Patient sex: M
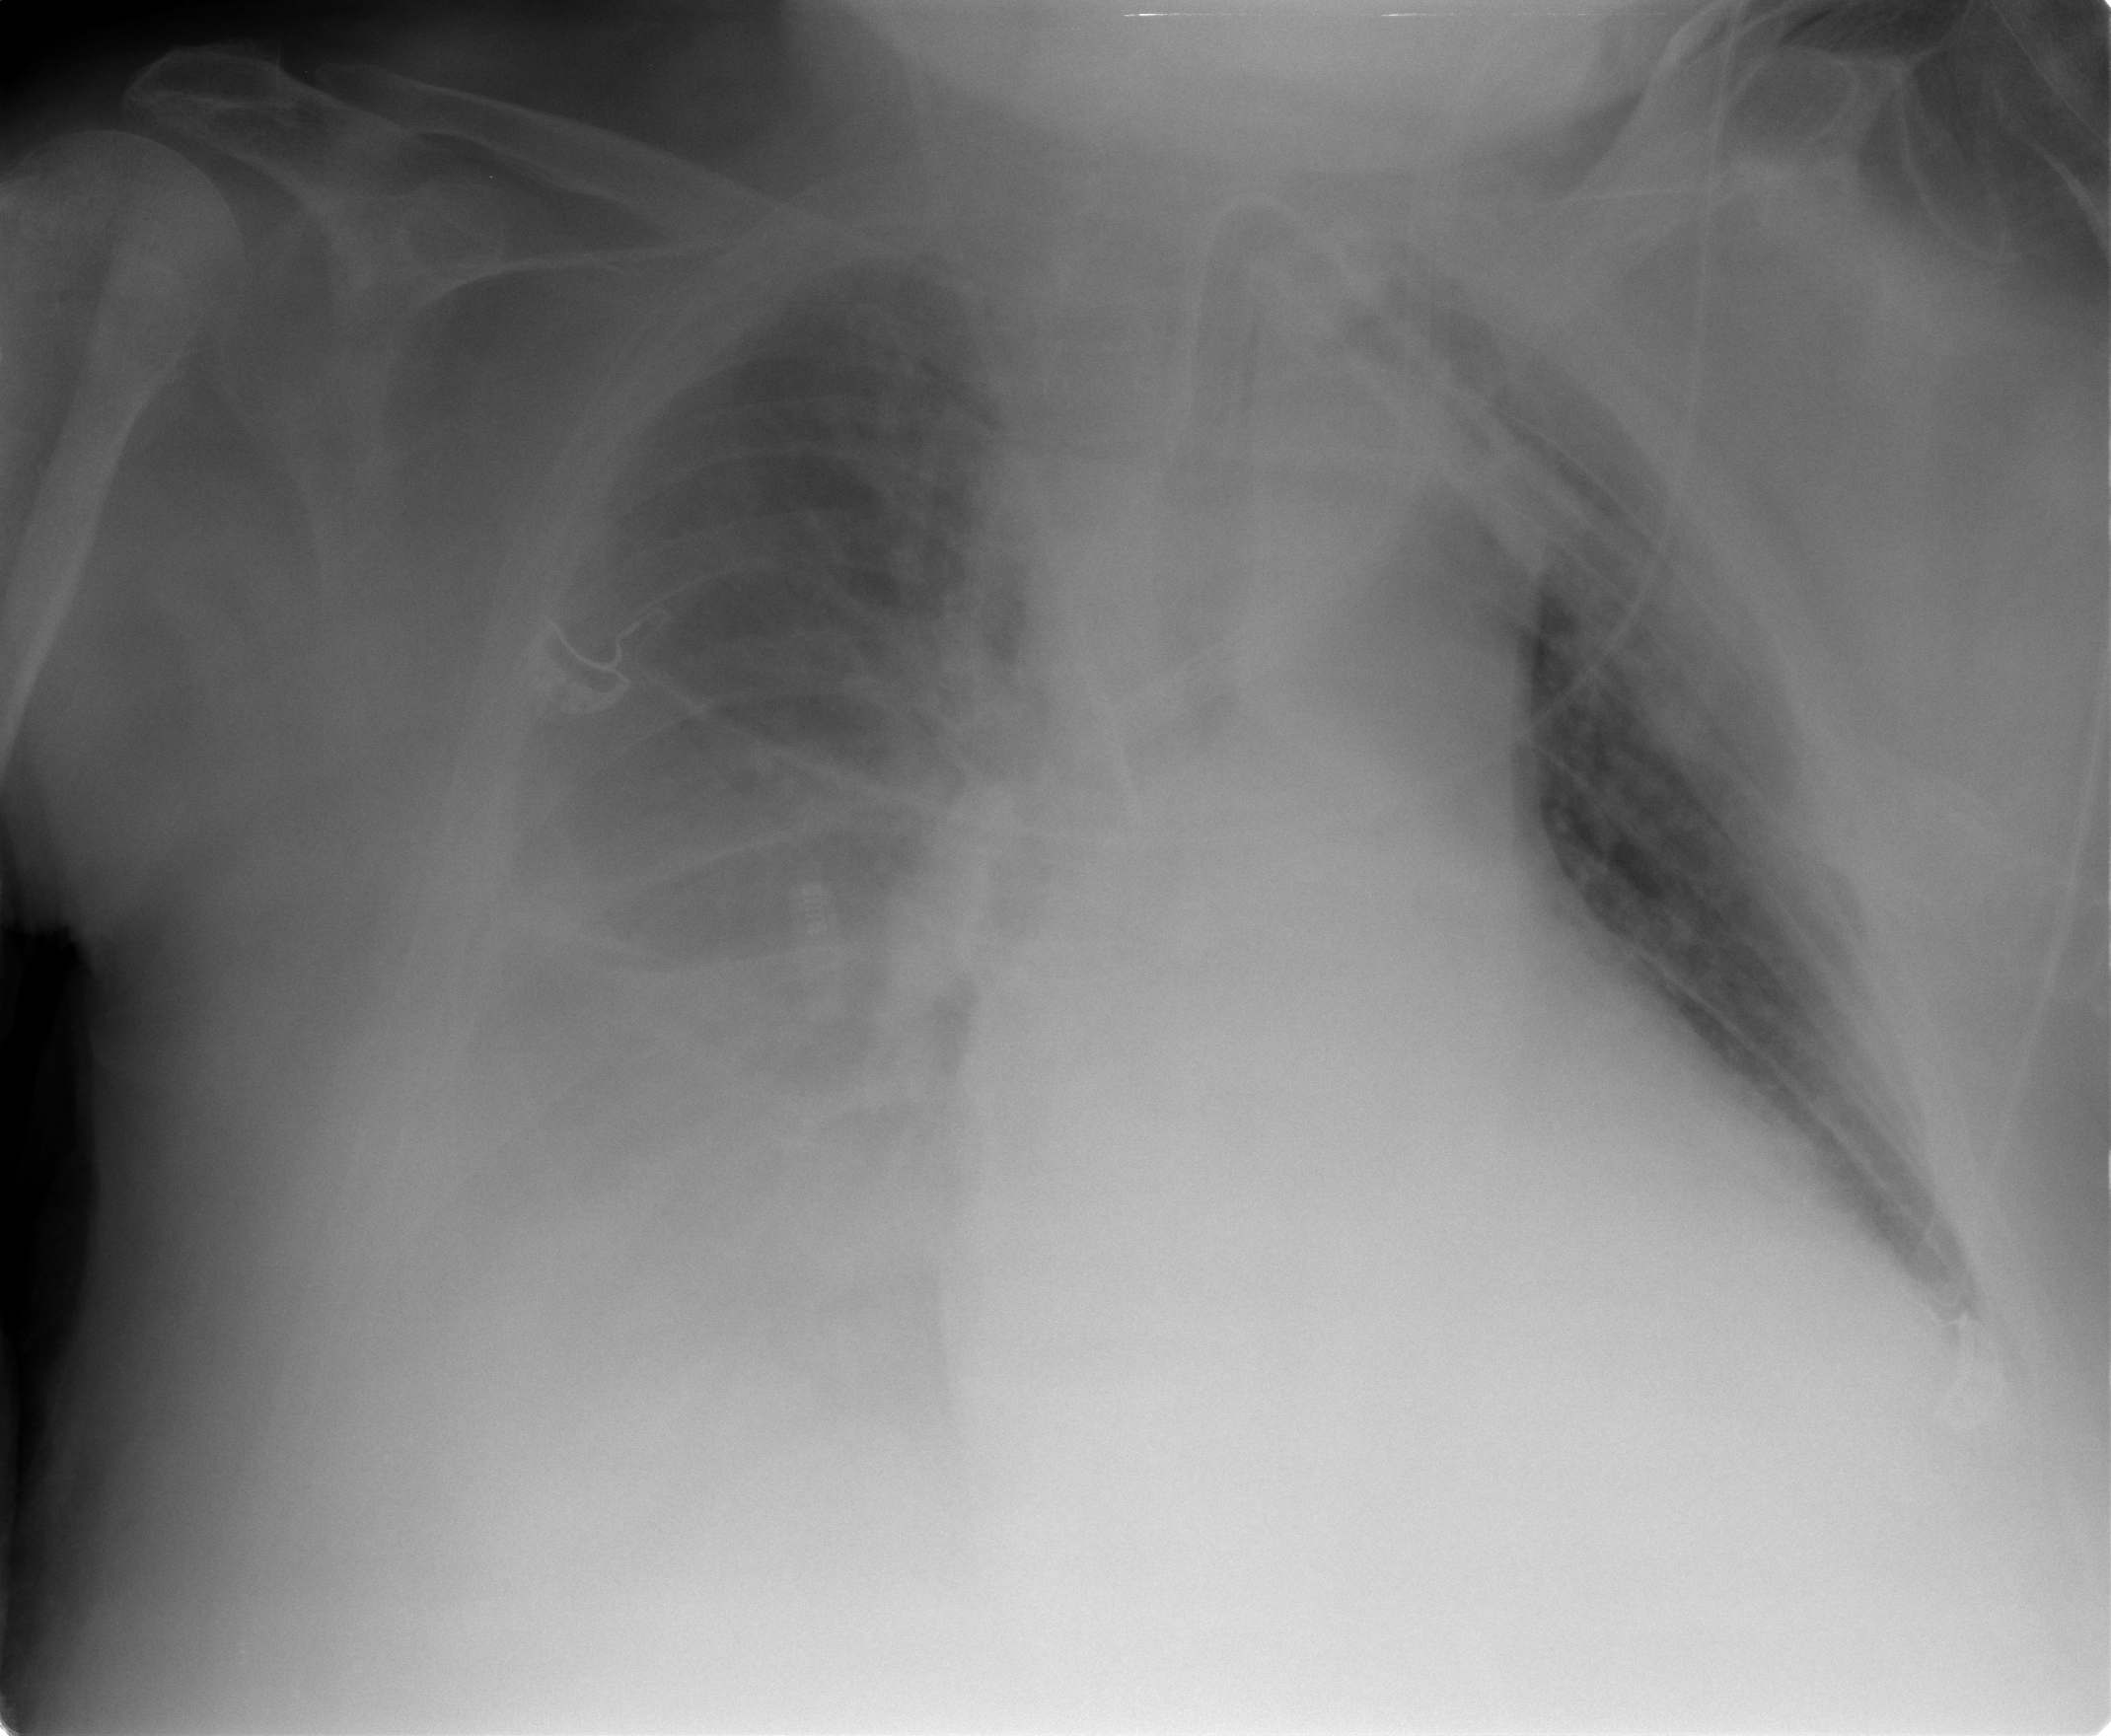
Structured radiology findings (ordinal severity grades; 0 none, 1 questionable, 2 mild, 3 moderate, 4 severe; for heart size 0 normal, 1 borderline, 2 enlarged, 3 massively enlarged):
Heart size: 0
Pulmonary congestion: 2
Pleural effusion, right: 3
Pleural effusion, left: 1
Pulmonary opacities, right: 2
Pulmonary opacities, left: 0
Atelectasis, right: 2
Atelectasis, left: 0